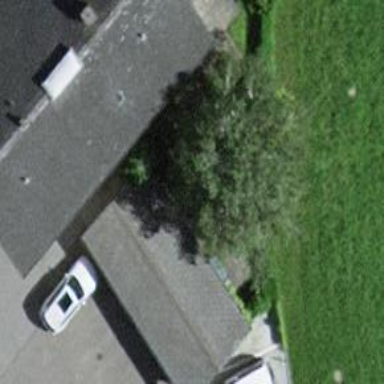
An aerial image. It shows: Group of garages.